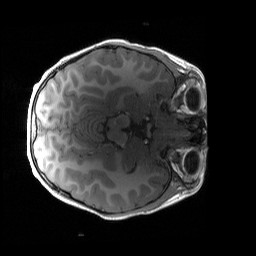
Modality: T1w
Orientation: axial
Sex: male
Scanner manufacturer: siemens
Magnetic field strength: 3 T
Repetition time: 1.9 s
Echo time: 0.00243 s